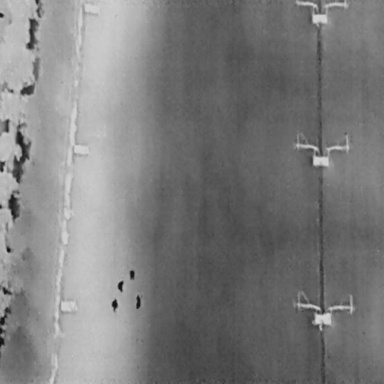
There are four People in the infrared image.